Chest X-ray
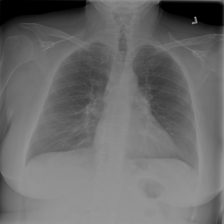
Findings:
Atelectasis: negative
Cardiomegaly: negative
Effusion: negative
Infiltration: negative
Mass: negative
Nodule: negative
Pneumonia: negative
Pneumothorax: negative
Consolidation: negative
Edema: negative
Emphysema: negative
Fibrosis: negative
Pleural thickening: negative
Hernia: negative